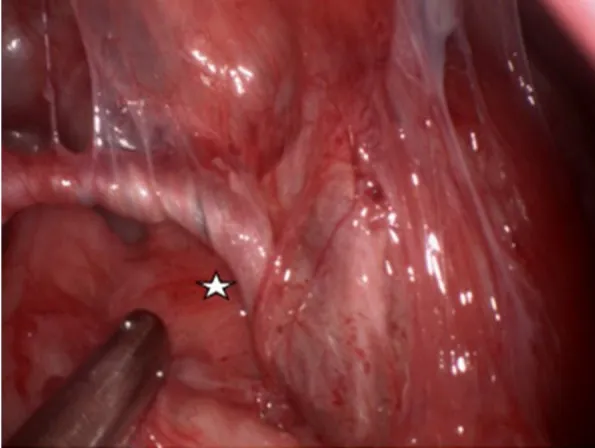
The left wall of the tumor is connected with the left spermatic cord and vas deferens, and the spermatic cord and vas deferens are twisted. (White pentagram).
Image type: pathology (methylene_blue)